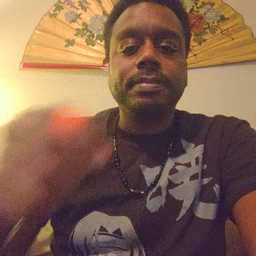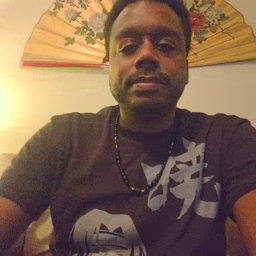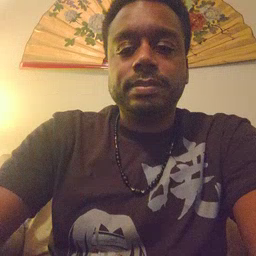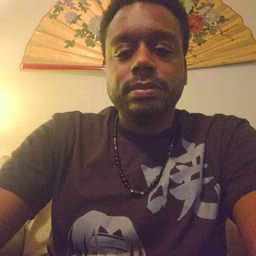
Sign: gum